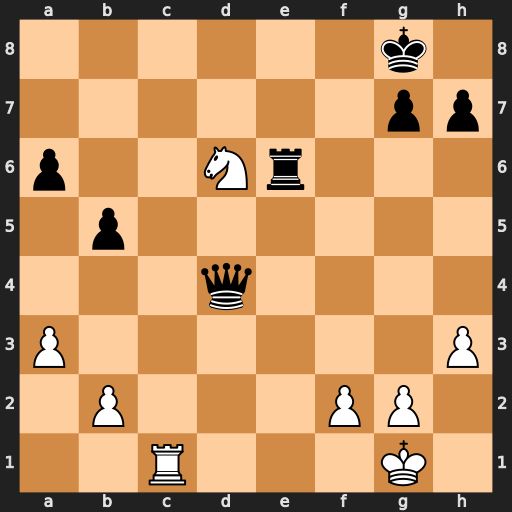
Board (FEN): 6k1/6pp/p2Nr3/1p6/3q4/P6P/1P3PP1/2R3K1
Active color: w
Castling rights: -
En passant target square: -
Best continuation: Rc8+ Re8 Rxe8#